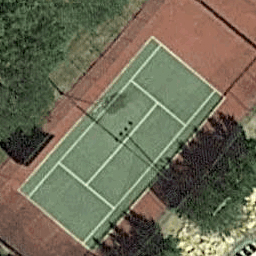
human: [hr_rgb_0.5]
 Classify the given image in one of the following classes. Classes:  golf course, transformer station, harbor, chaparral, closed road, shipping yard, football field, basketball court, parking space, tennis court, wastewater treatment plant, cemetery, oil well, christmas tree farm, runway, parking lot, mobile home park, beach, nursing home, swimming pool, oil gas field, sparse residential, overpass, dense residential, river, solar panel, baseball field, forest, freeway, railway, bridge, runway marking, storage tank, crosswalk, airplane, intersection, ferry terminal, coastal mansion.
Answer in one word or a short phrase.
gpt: tennis court